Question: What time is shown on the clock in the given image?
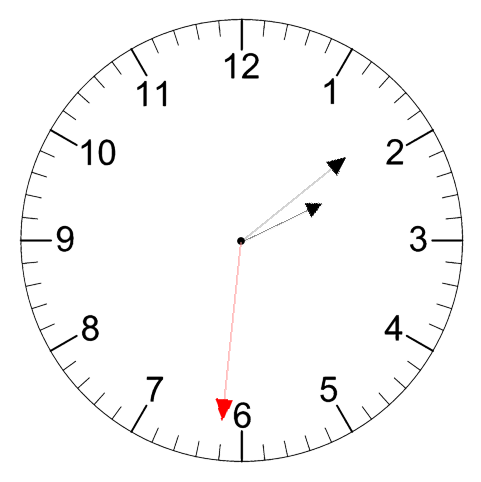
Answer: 02:08:31